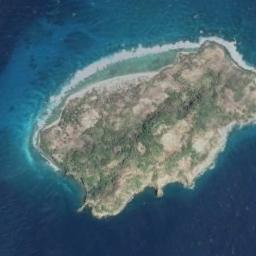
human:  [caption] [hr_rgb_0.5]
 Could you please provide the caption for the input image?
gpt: The land on the island is uneven .

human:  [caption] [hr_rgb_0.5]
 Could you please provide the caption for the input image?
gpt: The island with some vegetation is surrounded by deep blue waters .

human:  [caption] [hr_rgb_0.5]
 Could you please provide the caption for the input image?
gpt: The islands are mostly green .

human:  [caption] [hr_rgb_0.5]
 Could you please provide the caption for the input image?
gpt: The island of approximately rectangular shape is surrounded by blue sea water  The island has a green and yellow-brown color, And a white sand beach .

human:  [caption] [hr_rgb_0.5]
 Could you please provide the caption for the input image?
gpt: The island with bare land and some green trees is on a blue sea .